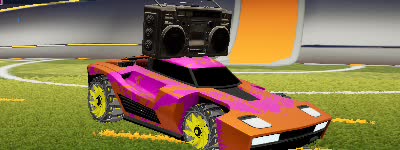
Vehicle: breakout